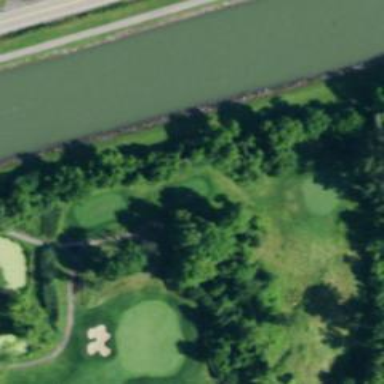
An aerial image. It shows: Path used for both walking and golf.